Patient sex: M
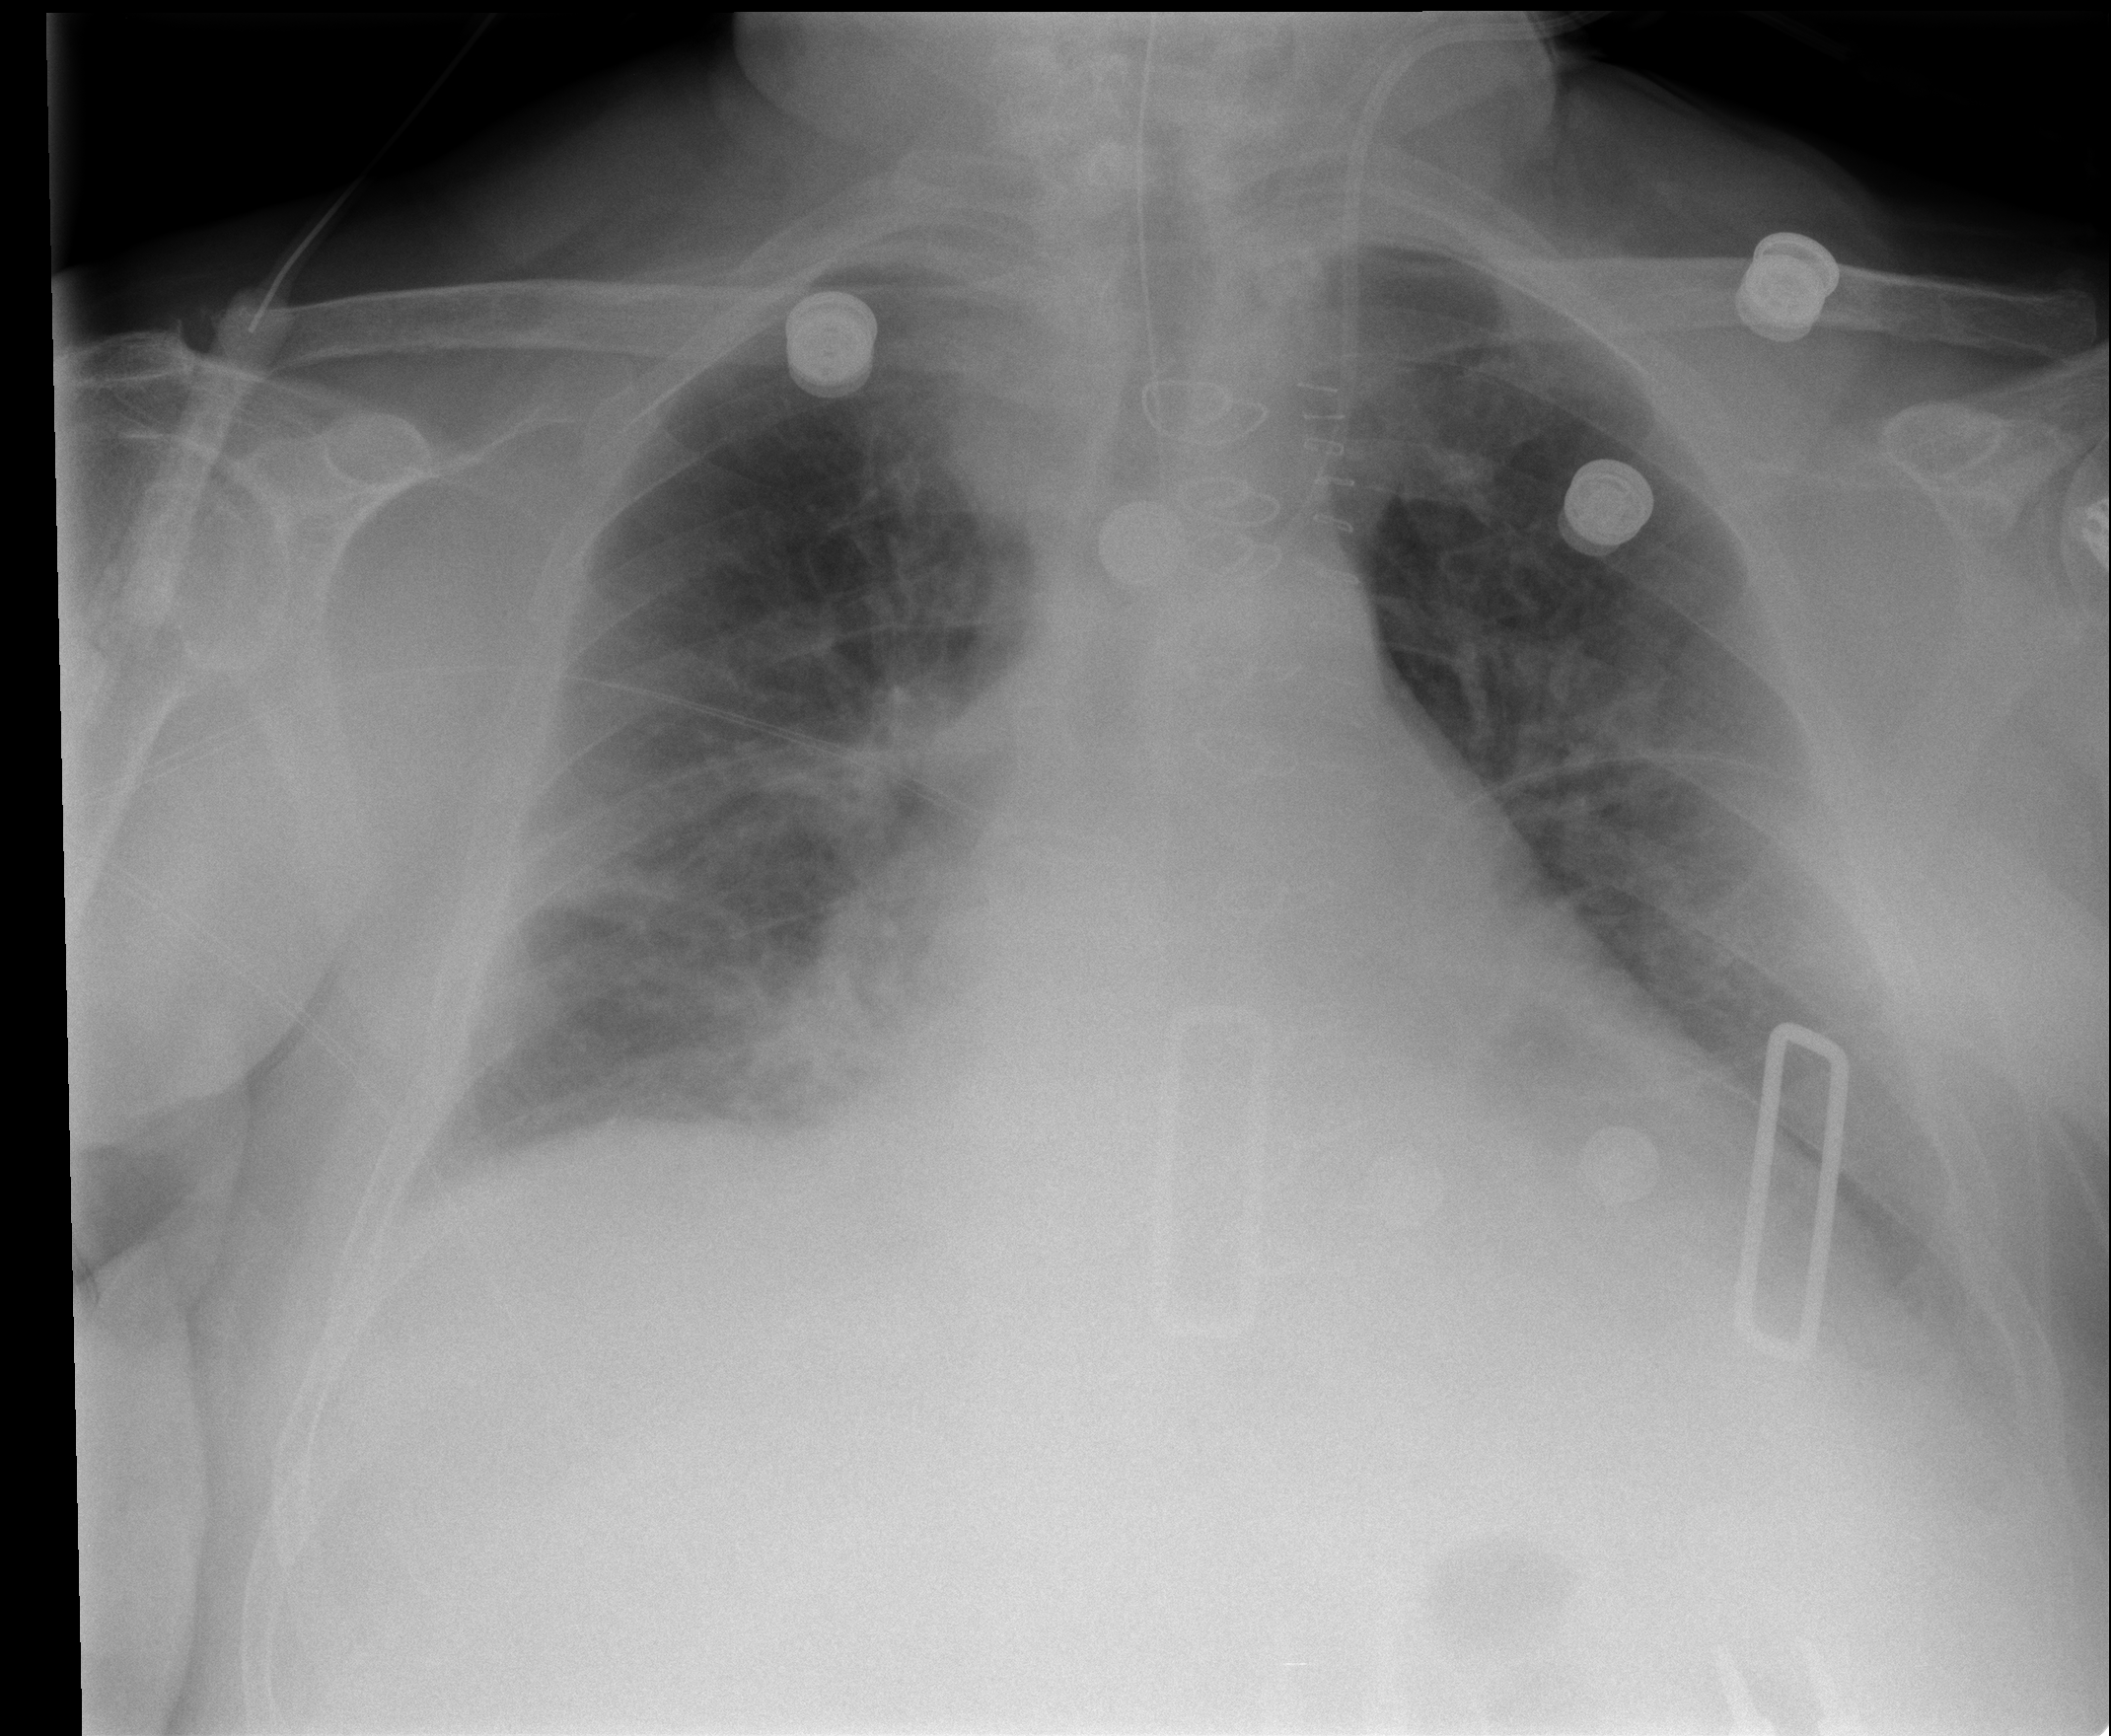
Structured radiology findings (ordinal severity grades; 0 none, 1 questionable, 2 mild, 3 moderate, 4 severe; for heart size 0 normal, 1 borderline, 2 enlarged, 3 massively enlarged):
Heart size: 2
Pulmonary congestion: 2
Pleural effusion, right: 0
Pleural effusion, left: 1
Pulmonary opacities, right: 2
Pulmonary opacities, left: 0
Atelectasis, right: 2
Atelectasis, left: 2